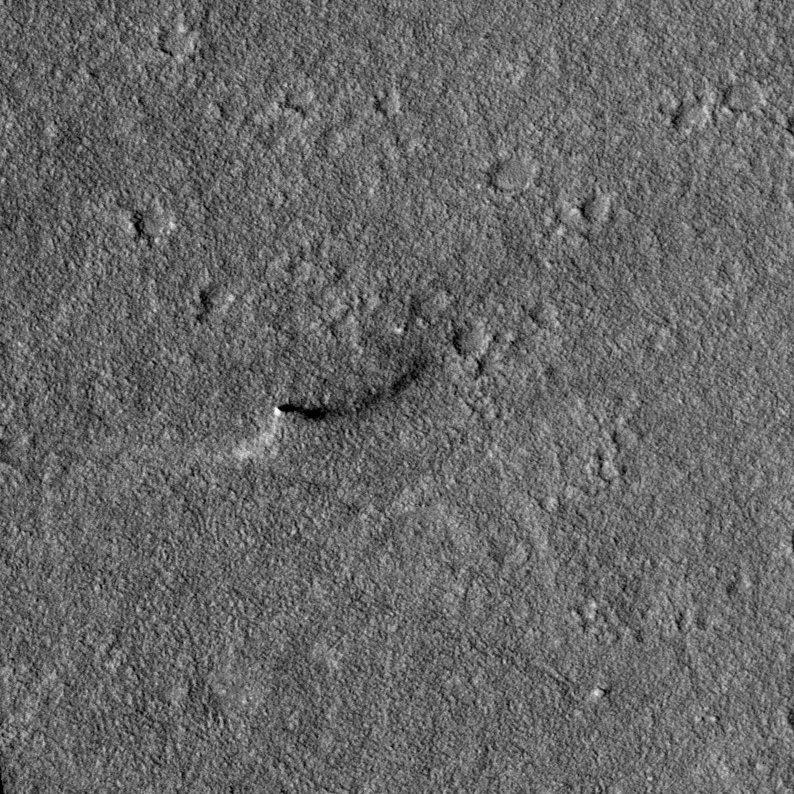
Label: dustdevil